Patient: sex M, age 47
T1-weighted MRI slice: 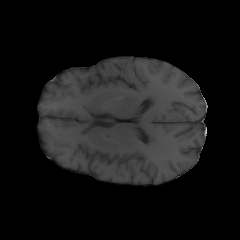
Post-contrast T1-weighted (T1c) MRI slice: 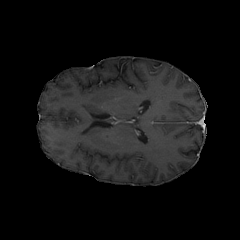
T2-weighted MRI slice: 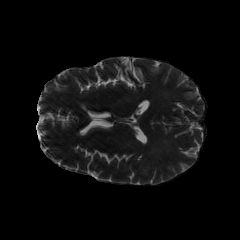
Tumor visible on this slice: no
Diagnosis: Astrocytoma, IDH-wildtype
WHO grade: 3